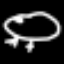
Label: frog